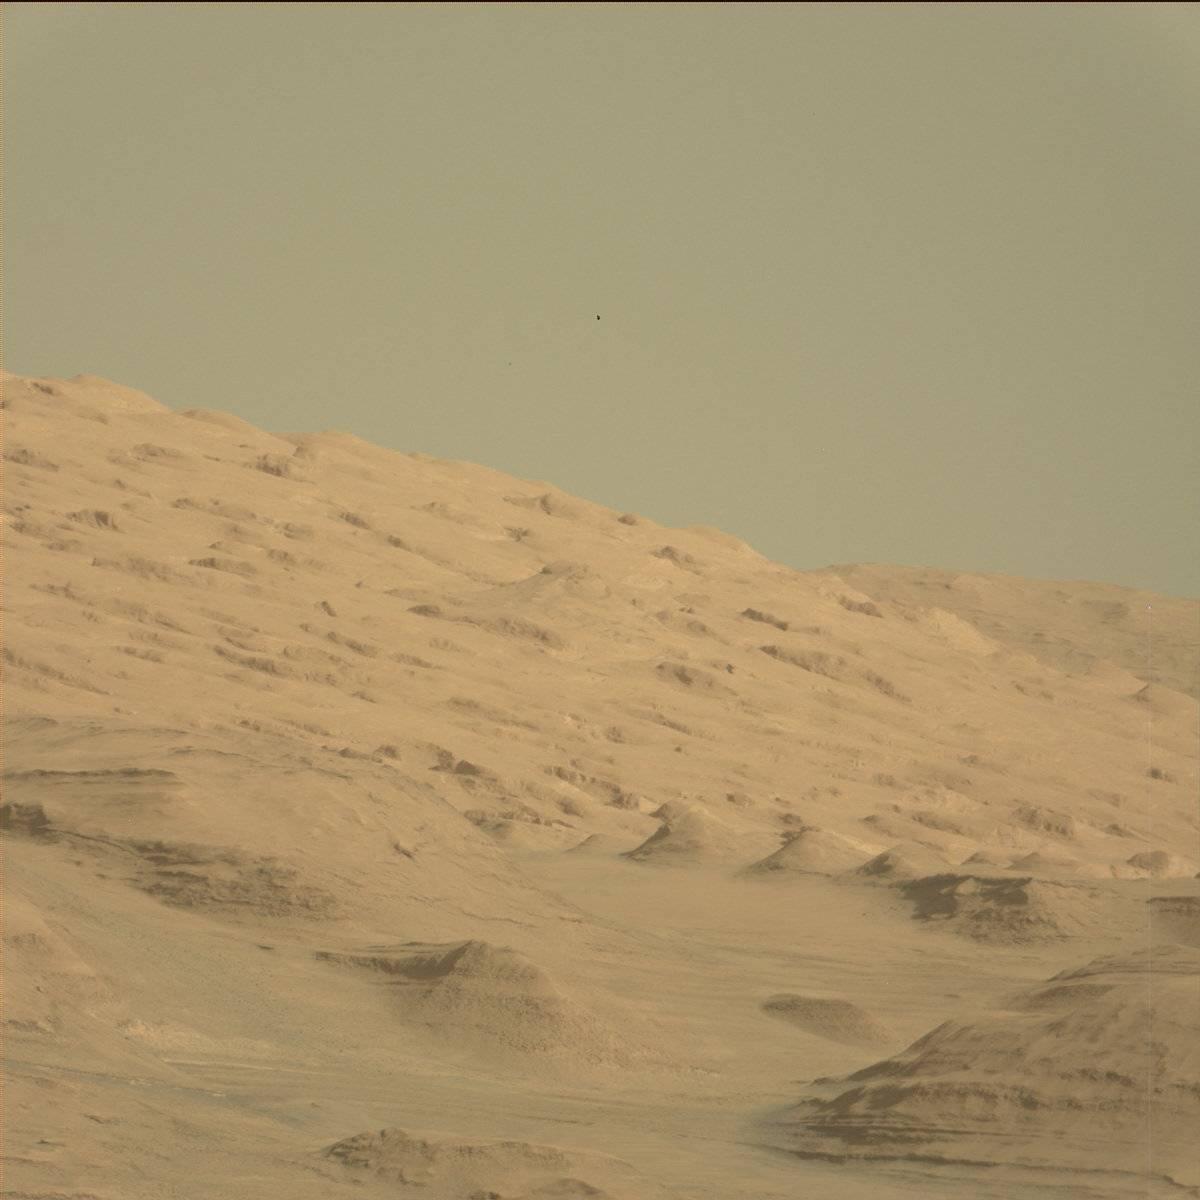
Terrain classes present: Ridge, Sky